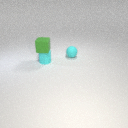
small cyan rubber cylinder in front of small cyan rubber sphere